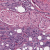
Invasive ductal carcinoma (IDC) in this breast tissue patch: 1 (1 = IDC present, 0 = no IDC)